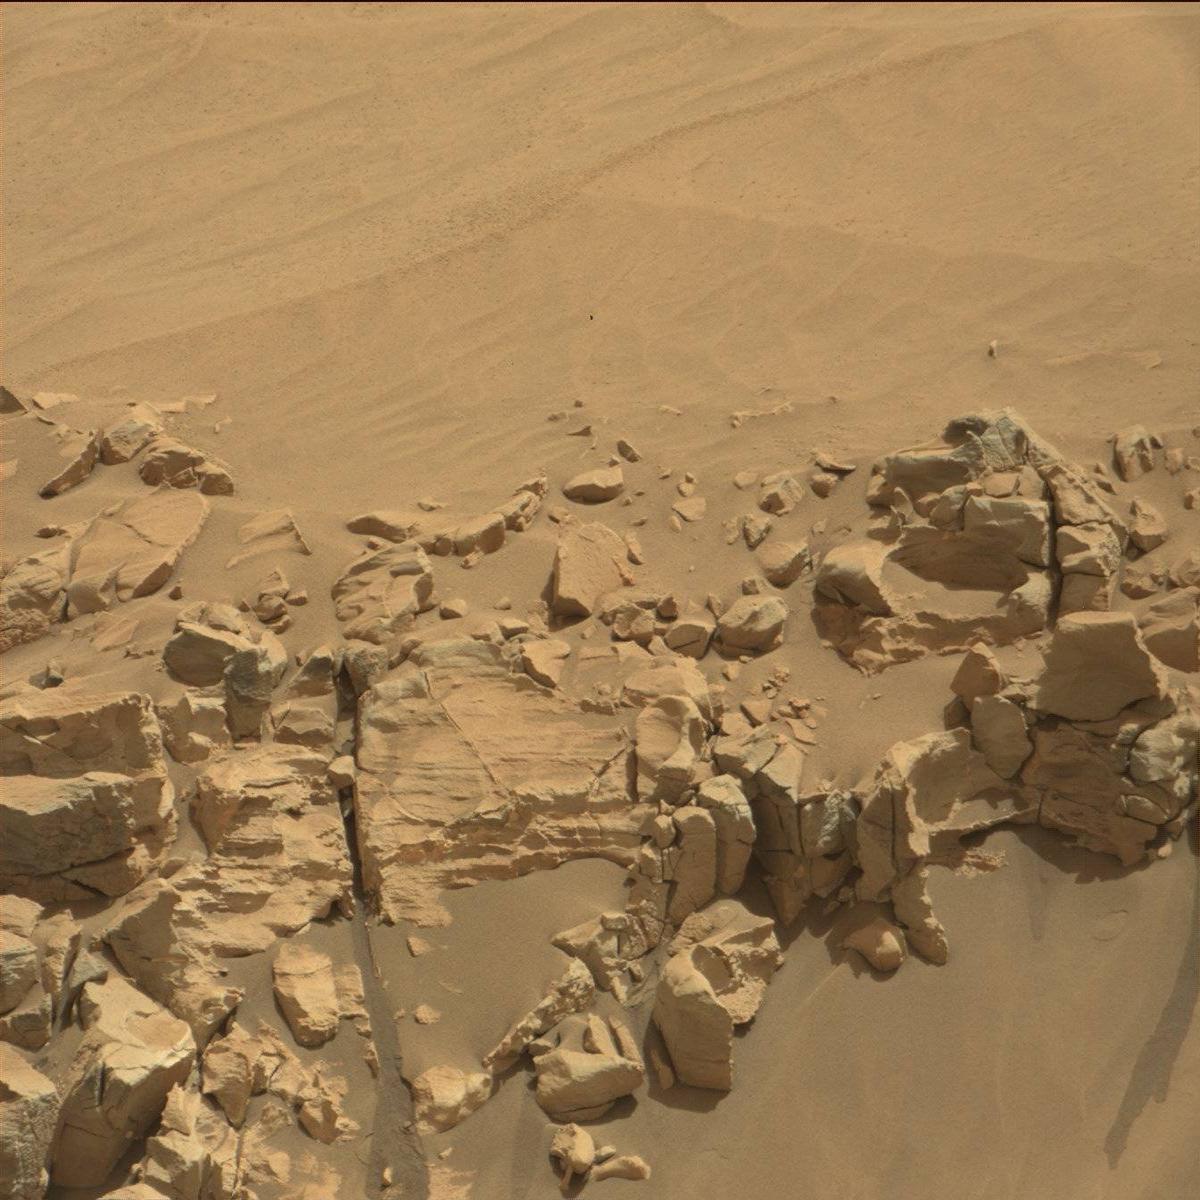
Terrain classes present: Bedrock, Sand / Soil